Field crop: maize
Growth stage: 2
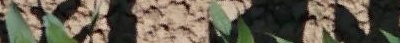
Species: maize